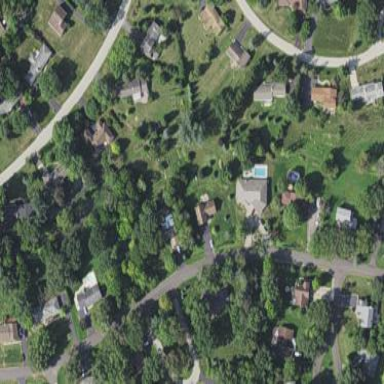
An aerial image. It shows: This residential area consists of single-family homes.